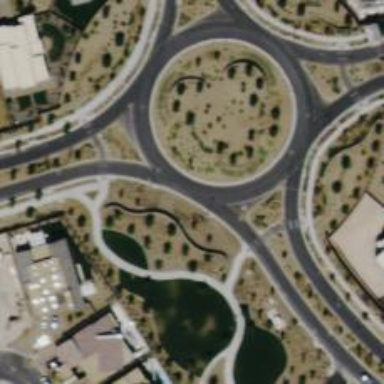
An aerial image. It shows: Tertiary road that leads to roundabout.